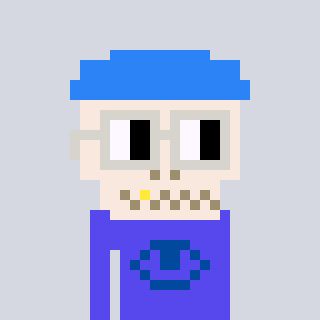
a pixel art character with square light gray glasses, a skeleton-hat-shaped head and a computerblue-colored body on a cool background